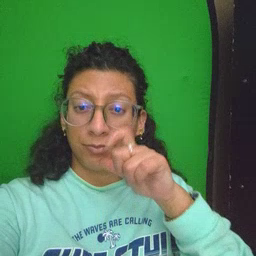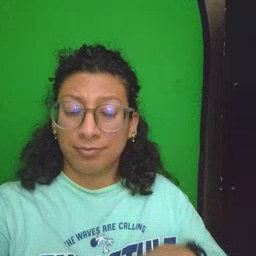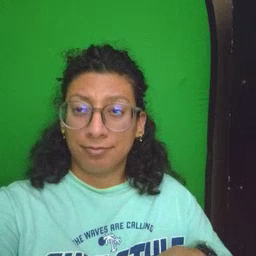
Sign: who